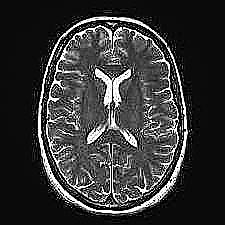
Label: notumor